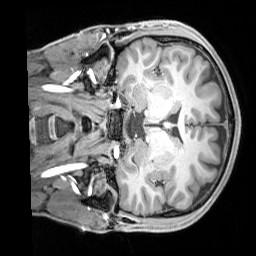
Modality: T1w
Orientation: coronal
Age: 23
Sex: male
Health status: healthy
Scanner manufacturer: siemens
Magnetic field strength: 3 T
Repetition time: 1.65 s
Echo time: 0.00182 s